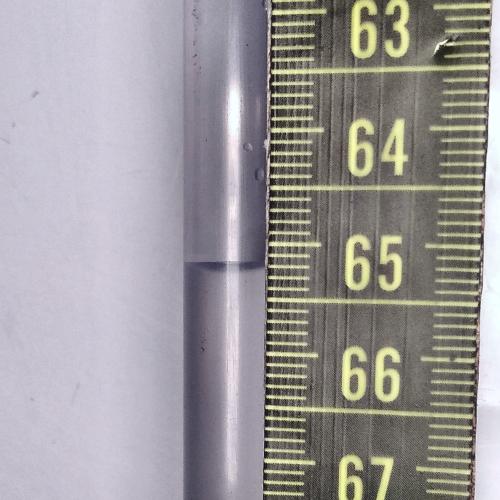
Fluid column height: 65.2 cm